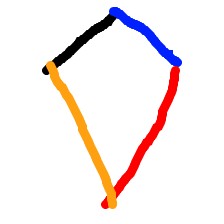
Shape: kite